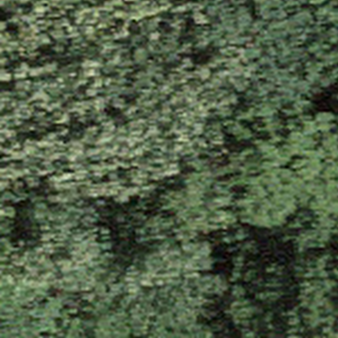
Label: other